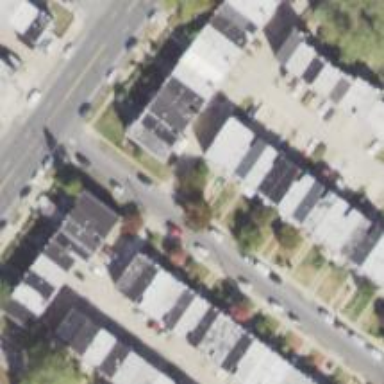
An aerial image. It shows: Alley classified as service road.